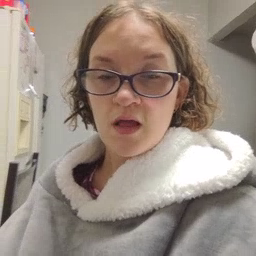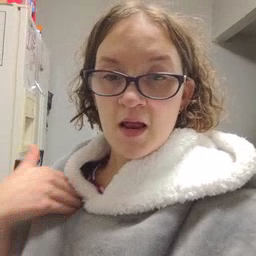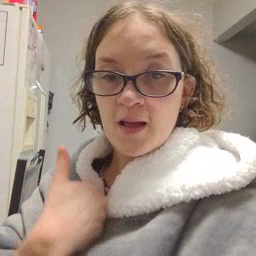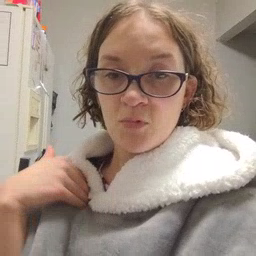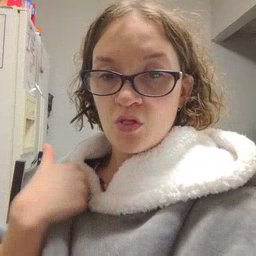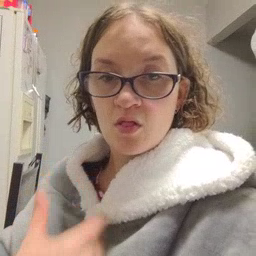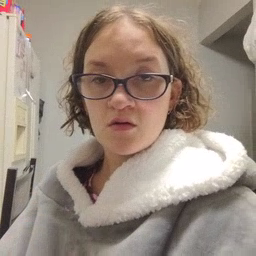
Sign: animal